Field crop: maize
Growth stage: 2
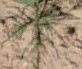
Species: salsola